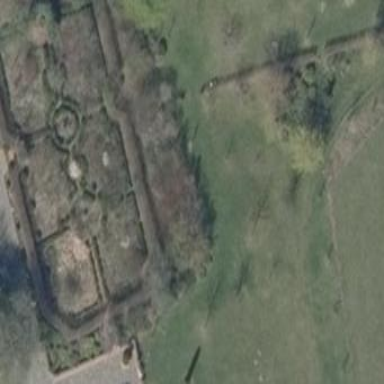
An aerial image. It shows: Garden that is leisure land.